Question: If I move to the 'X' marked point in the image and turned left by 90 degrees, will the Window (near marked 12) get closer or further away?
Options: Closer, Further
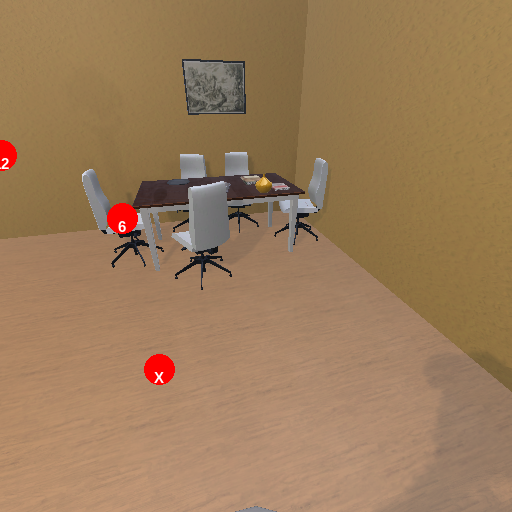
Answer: Closer